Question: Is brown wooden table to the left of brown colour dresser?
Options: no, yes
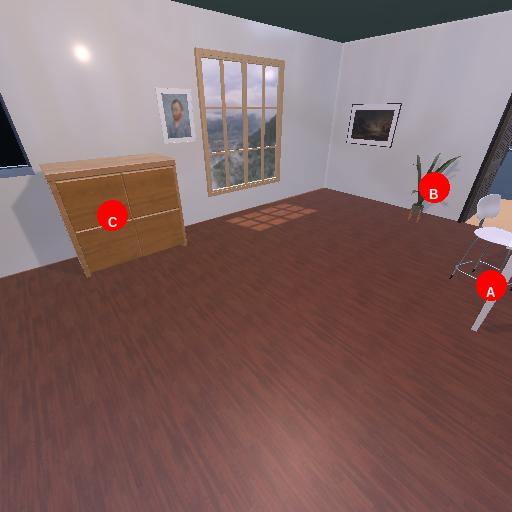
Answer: no